Field crop: maize
Growth stage: 2
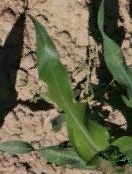
Species: maize